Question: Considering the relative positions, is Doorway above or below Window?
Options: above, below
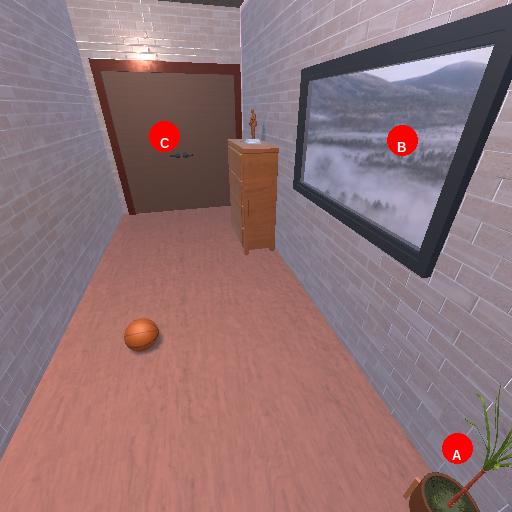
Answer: above